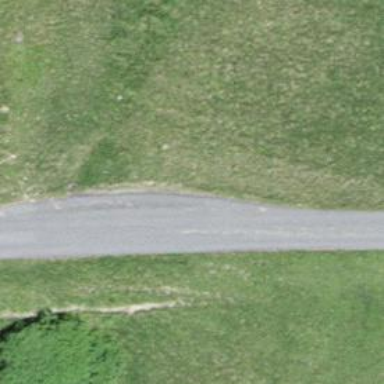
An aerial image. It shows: Passing place on the road.